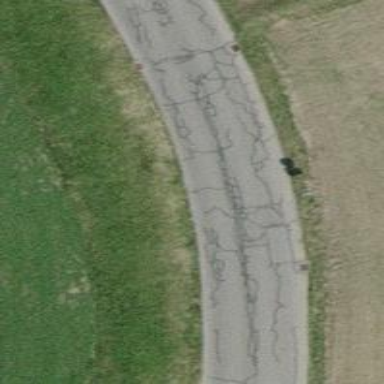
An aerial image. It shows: Unclassified road with asphalt surface.